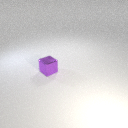
small purple metal cube